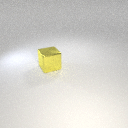
large yellow metal cube